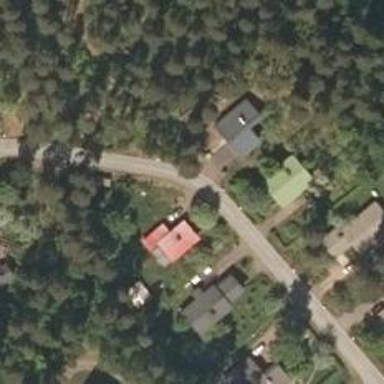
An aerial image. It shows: Smooth asphalt road in residential area.